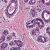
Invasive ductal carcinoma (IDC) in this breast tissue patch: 0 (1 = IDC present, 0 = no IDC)